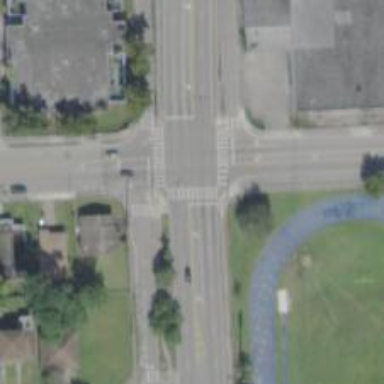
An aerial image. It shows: Marked crossing on the road.